The plot is a Hilbert-envelope spectrum of a rotating bearing's acceleration signal, annotated with the bearing's characteristic defect frequencies. What is the most likely bearing condition (normal, inner_race, outer_race, ball)?
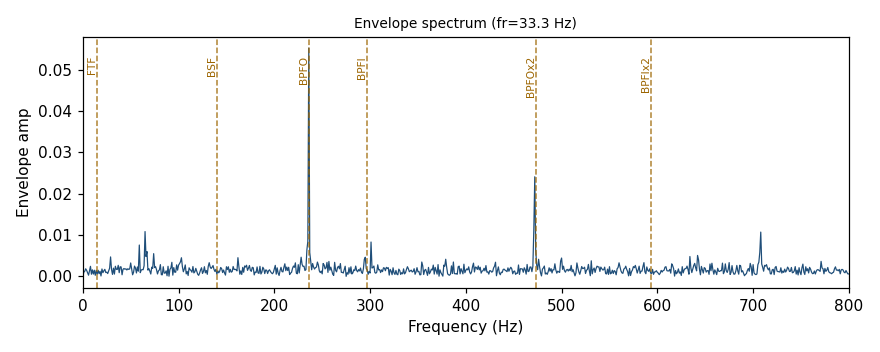
Answer: outer_race